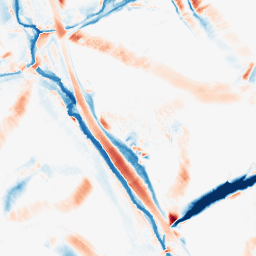
Category: morphological
Decomposition family: morphological_diamond
Decomposition parameters: operation: average
radius: 15
Upsampling method: sinc_hamming
Upsampling parameters: scale: 2
kernel_size: 8
Upsampling scale: 2